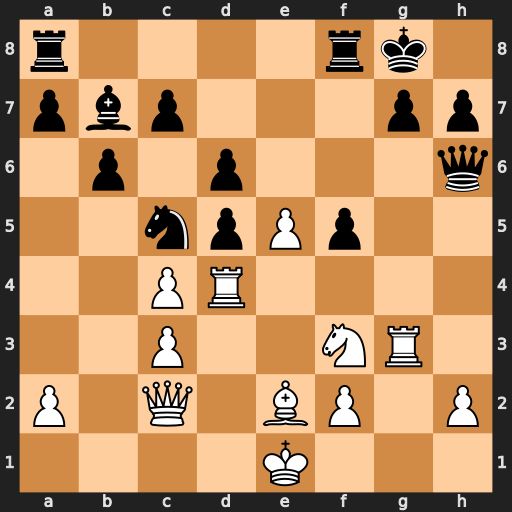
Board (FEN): r4rk1/pbp3pp/1p1p3q/2npPp2/2PR4/2P2NR1/P1Q1BP1P/4K3
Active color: w
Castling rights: -
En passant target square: -
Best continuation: Rh4 Qe6 Rxh7 Kxh7 Ng5+ Kg8 Nxe6